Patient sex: M
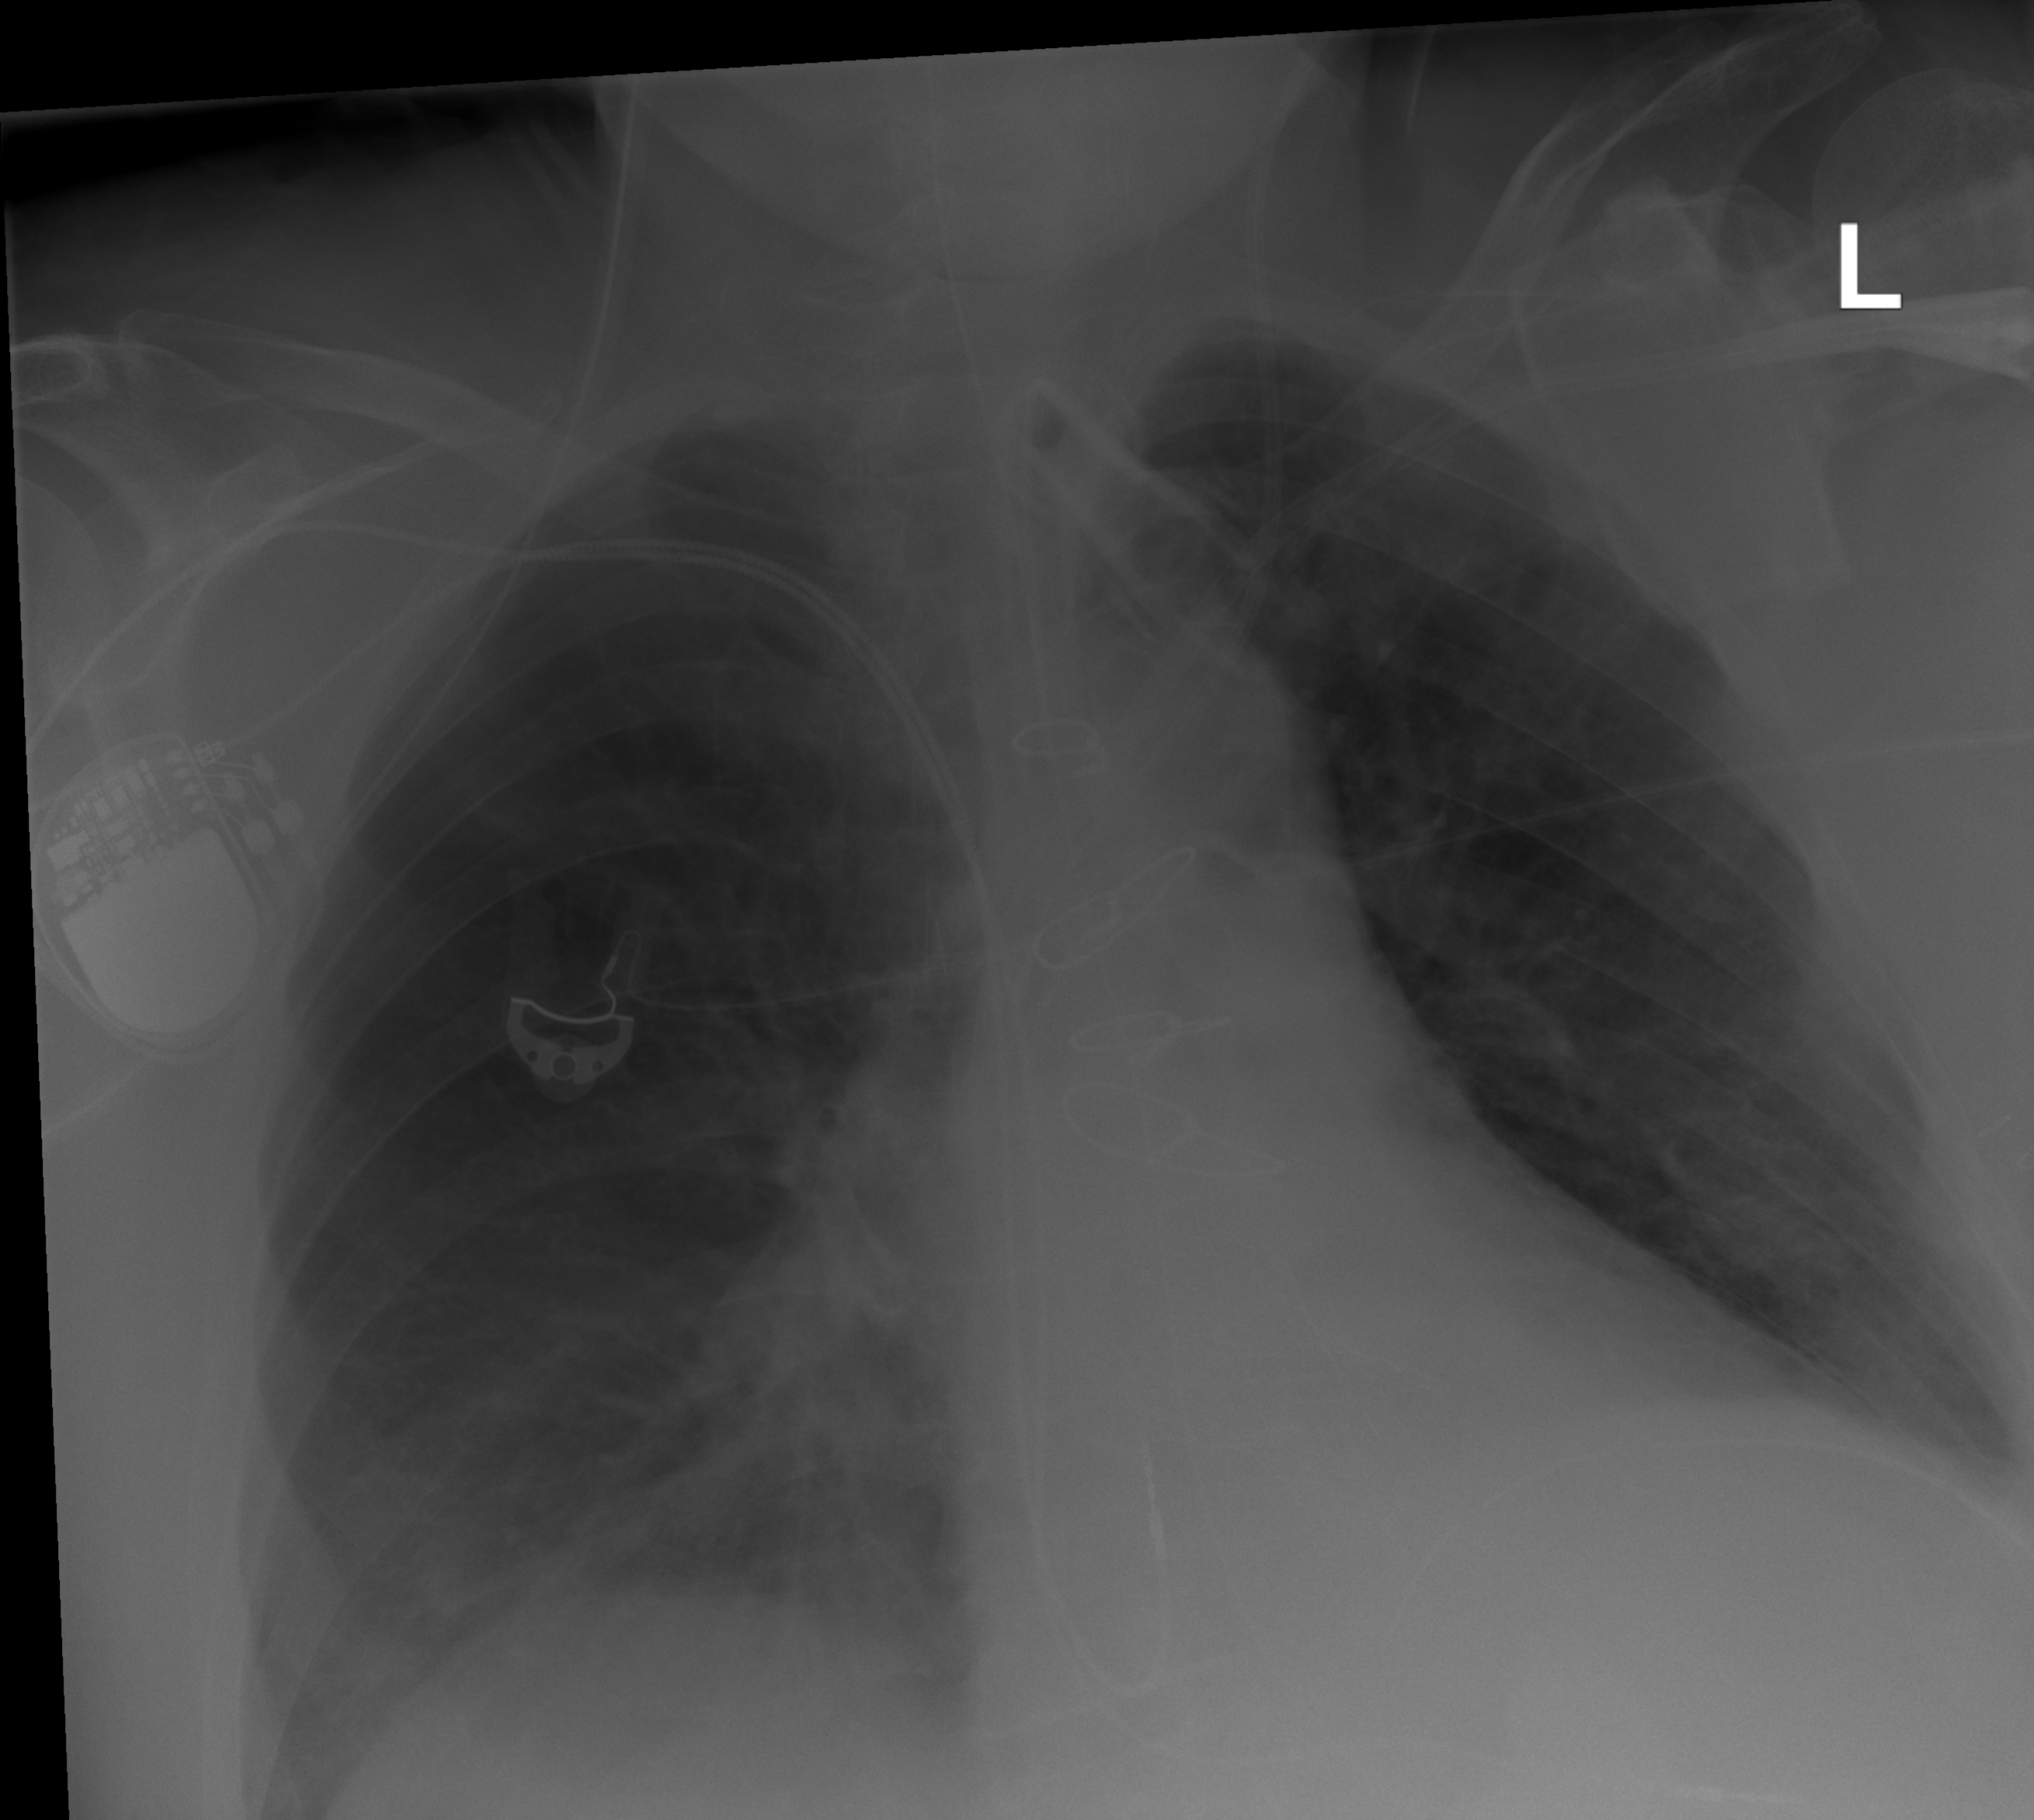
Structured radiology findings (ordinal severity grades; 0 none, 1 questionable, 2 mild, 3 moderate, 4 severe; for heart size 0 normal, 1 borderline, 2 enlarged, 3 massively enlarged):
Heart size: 0
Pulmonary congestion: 0
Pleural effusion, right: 0
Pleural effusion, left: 0
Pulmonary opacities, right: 0
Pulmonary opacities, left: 0
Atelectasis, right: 2
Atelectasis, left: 2